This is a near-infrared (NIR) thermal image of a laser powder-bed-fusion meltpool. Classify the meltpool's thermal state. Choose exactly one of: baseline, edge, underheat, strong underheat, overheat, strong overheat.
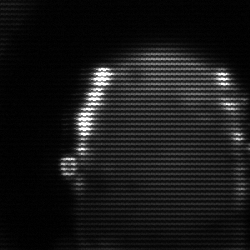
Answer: baseline